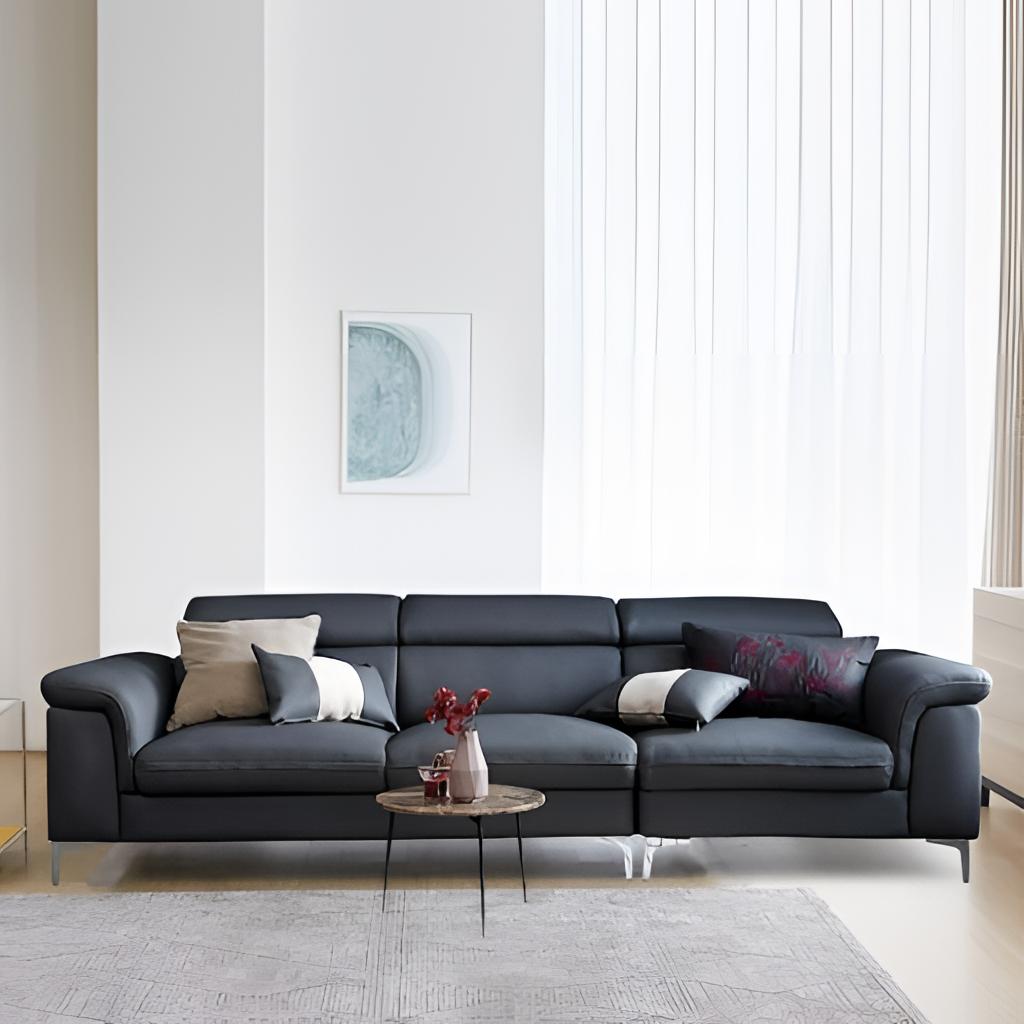
living room, black leather sofa, wood flooring, with plank pattern, modern, paint wallpaper, with solid pattern